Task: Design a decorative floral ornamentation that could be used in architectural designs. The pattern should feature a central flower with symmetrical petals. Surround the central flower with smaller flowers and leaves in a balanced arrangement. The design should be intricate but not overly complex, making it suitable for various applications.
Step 740:
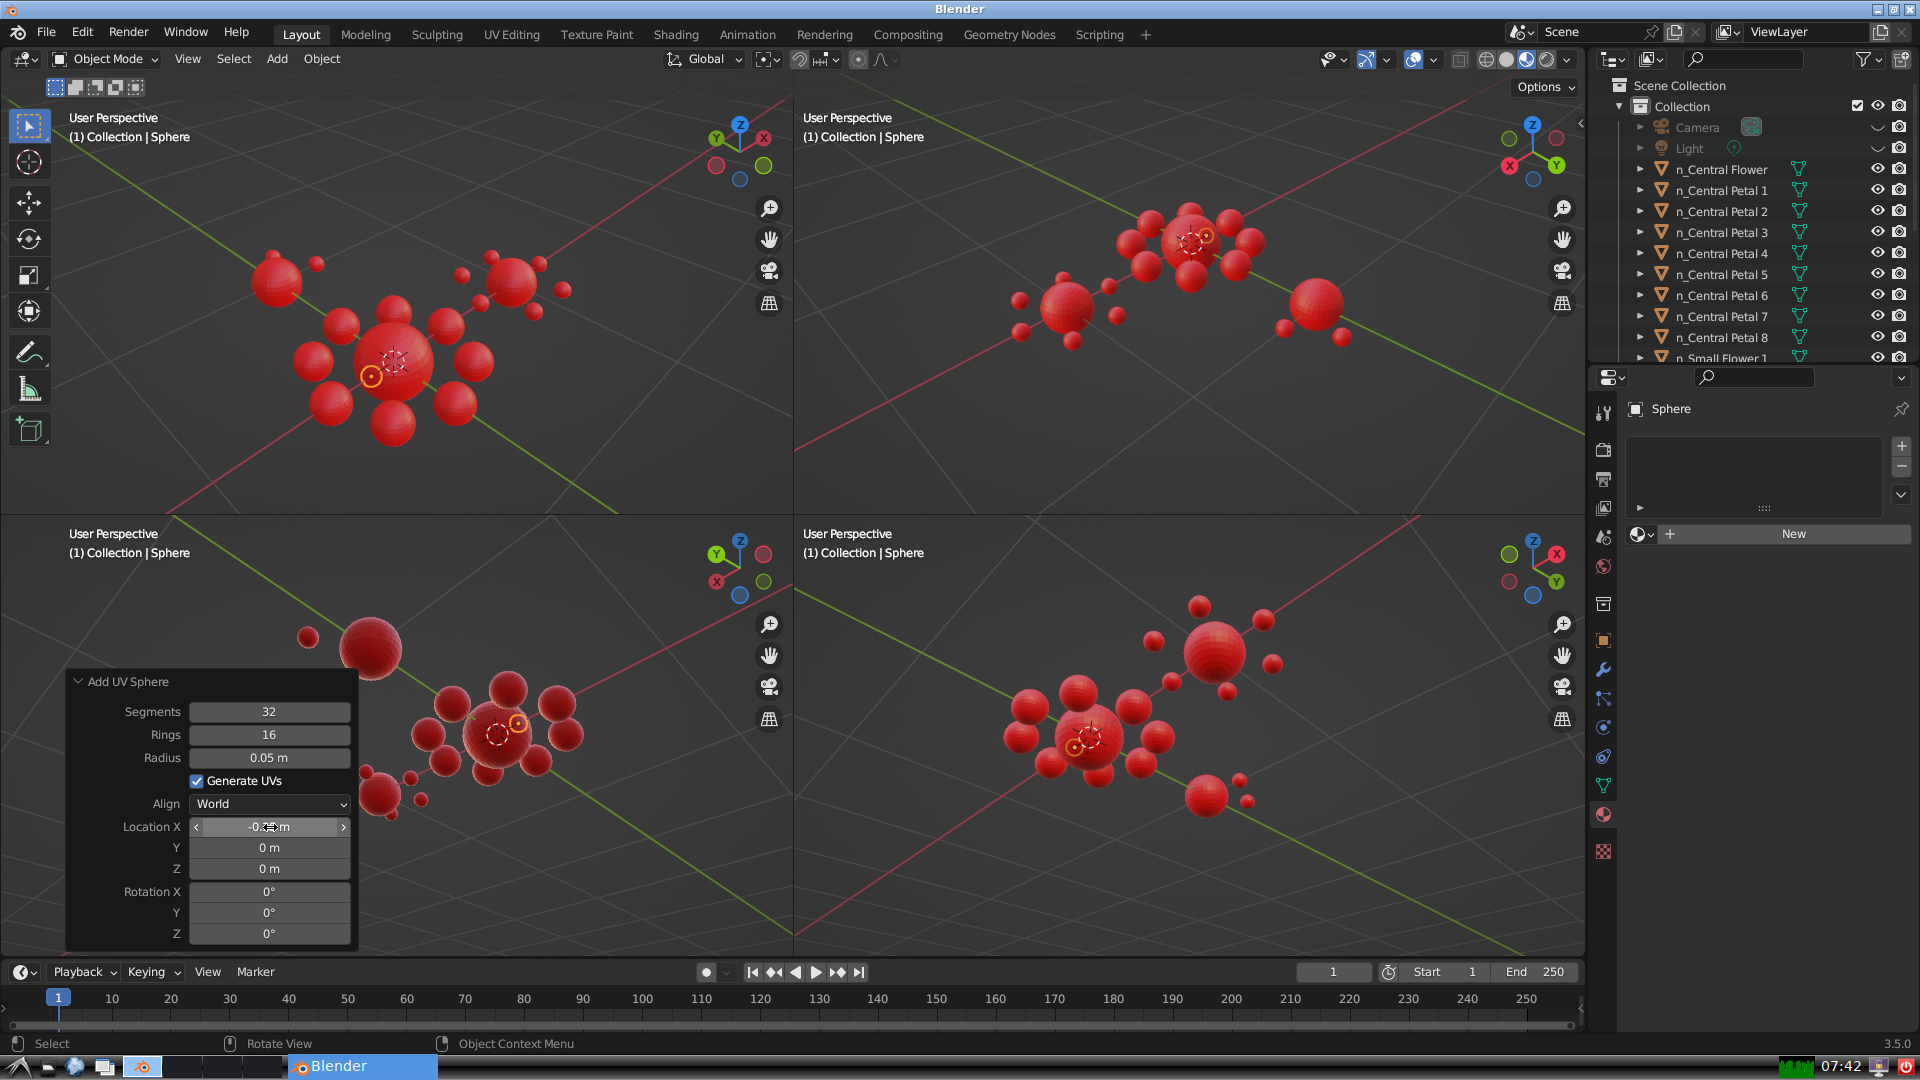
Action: {"mouse_move": [270, 849]}